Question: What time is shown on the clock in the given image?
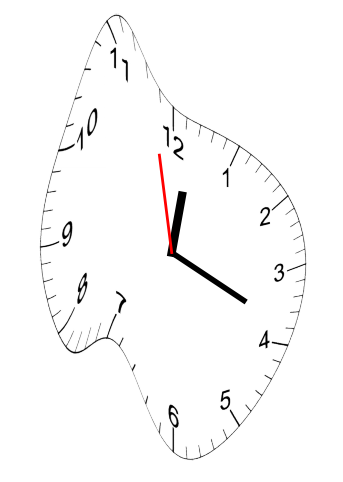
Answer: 12:18:58